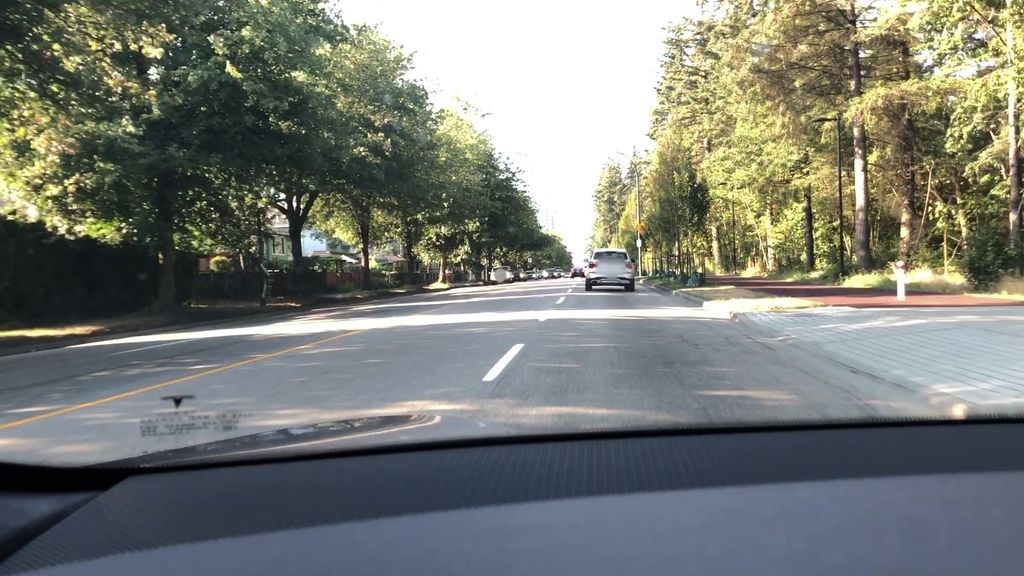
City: vancouver